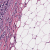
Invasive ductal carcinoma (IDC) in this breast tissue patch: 1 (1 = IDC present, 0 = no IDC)